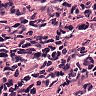
Metastatic tissue present: no